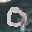
Label: 0